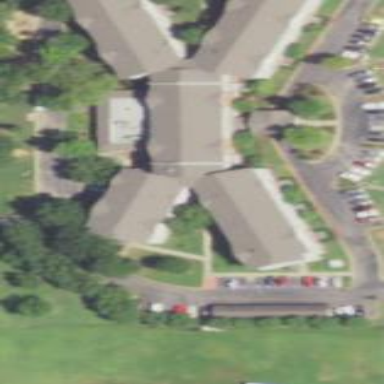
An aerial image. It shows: Building.